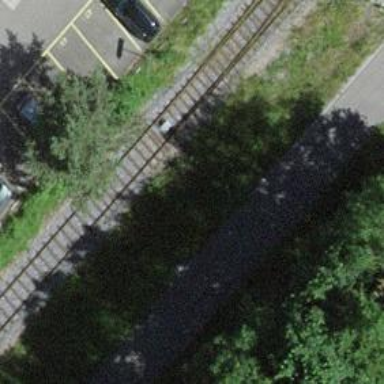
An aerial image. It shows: Railway switch.